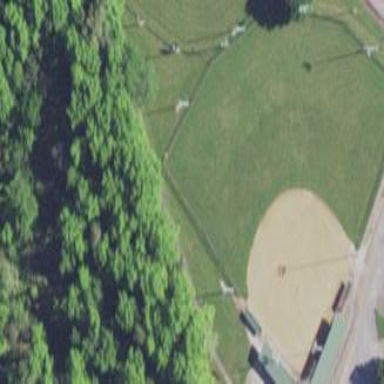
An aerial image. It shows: Baseball pitch for leisure land activities.